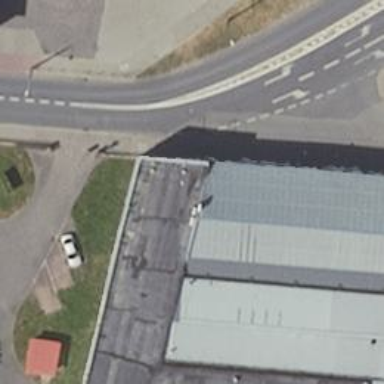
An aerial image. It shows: Furniture shop.